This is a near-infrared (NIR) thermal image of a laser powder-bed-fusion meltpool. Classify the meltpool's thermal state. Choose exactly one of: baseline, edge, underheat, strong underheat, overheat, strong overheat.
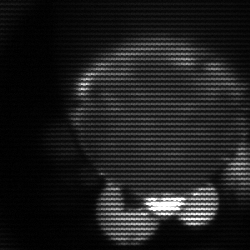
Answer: edge